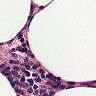
Metastatic tissue present: no